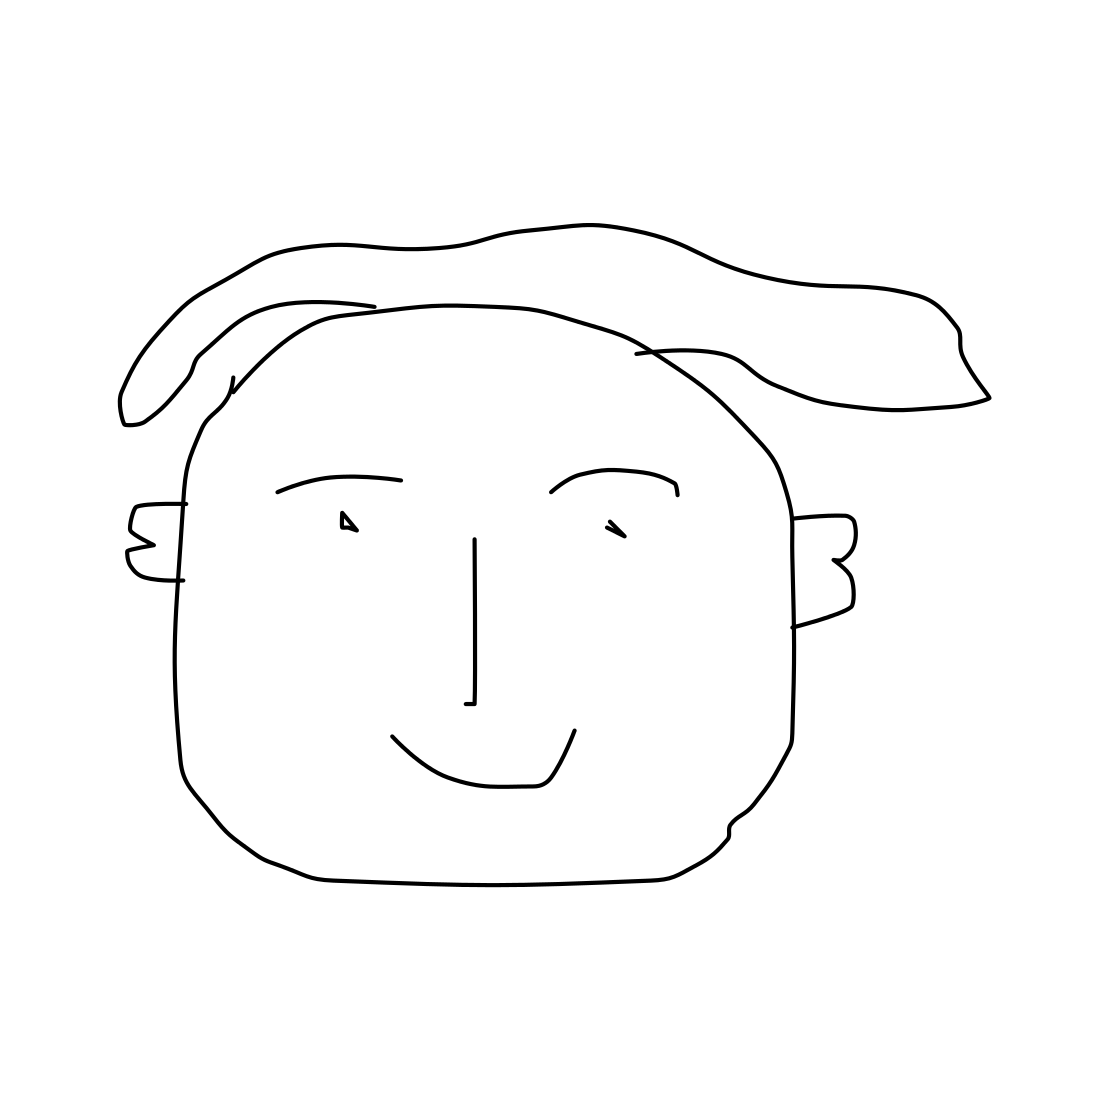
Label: head